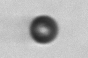
Label: bead